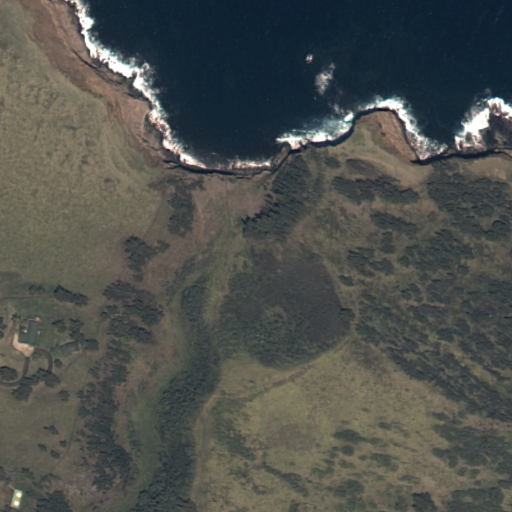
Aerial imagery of valley in Hawaii named Kapua Gulch containing only unknown